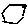
Label: hexagon